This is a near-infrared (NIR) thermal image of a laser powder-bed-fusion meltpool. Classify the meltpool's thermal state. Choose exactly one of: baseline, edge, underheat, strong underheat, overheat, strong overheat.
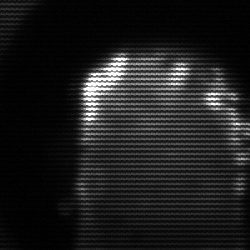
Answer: baseline